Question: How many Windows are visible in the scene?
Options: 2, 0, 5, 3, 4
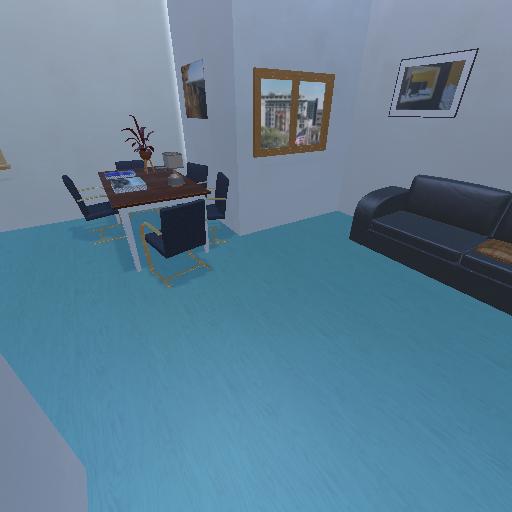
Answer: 2